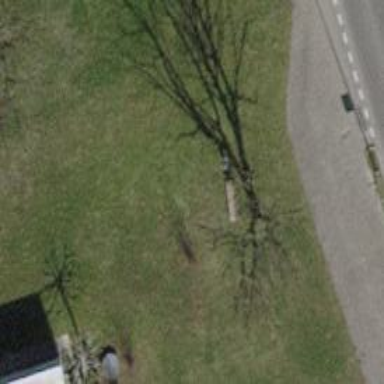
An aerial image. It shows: Brown bench.